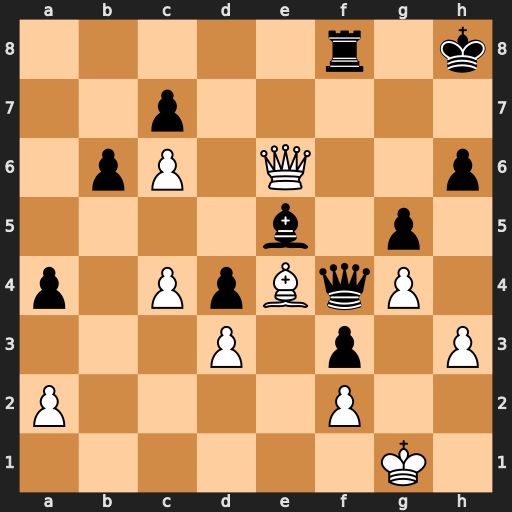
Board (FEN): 5r1k/2p5/1pP1Q2p/4b1p1/p1PpBqP1/3P1p1P/P4P2/6K1
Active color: w
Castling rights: -
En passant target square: -
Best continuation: Qxh6+ Kg8 Qh7#